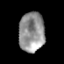
Tissue: prostate
Cell type: T cells
Senescence score: 0.2798
Nuclear area (px): 999
Mean DAPI intensity: 146.247